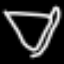
Label: diamond